高二 · 代数
9. 已知 $p:-2 \leqslant 1-\frac{x-1}{3} \leqslant 2, q: x^{2}-2 x+1-m^{2} \leqslant 0(m>0)$, 且綈 $p$ 是綈 $q$ 的必要不充分条件, 求实数 $m$ 的取值范围.
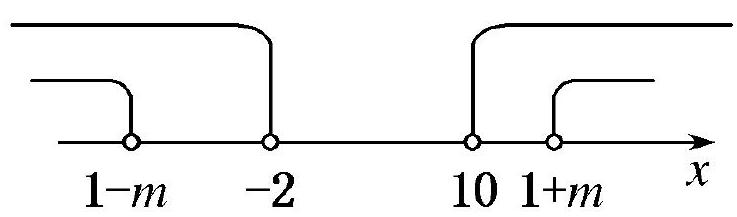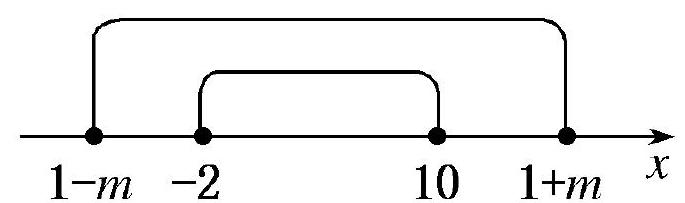
答案: ：解 方法 1: 由 $x^{2}-2 x+1-m^{2} \leqslant 0$,

得 $1-m \leqslant x \leqslant 1+m$,

$\therefore$ 綈 $q: A=\{x \mid x>1+m$ ，或 $x<1-m, m>0\}$.

由 $-2 \leqslant 1-\frac{x-1}{3} \leqslant 2$, 得 $-2 \leqslant x \leqslant 10$,

$\therefore$ 綈 $p: B=\{x \mid x>10$ ，或 $x<-2\}$.

$\because$ 綈 $p$ 是綈 $q$ 的必要不充分条件，结合数轴

$\therefore A B \Leftrightarrow\left\{\begin{array}{l}m>0, \\ 1-m \leqslant-2, \\ 1+m \geqslant 10 .\end{array}\right.$ 解得 $m \geqslant 9$.

方法 2： $\because$ 綈 $p$ 是綈 $q$ 的必要不充分条件,

$\therefore$ 綈 $q \Rightarrow$ 綈 $p$ ，且綈 $p D \Rightarrow$ 綈 $q$.

$\therefore p \Rightarrow q$ ，且 $q D \neq p$ ，即 $p$ 是 $q$ 的充分不必要条件.

结合数轴

$\because p: C=\{x \mid-2 \leqslant x \leqslant 10\}$,

$q: D=\{x \mid 1-m \leqslant x \leqslant 1+m, m>0\}$,

$\therefore C \quad D, \quad \therefore\left\{\begin{array}{l}1+m \geqslant 10, \\ 1-m \leqslant-2,\end{array} \quad \therefore m \geqslant 9\right.$.

所以实数 $m$ 的取值范围是 $\{m \mid m \geqslant 9\}$.